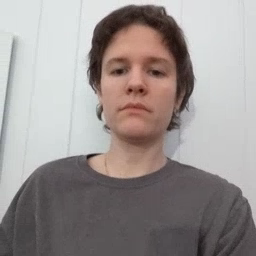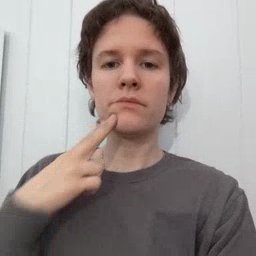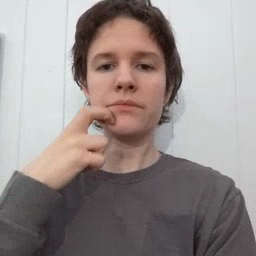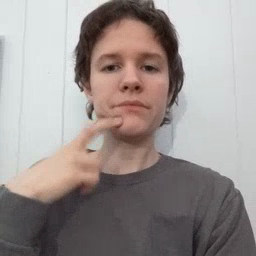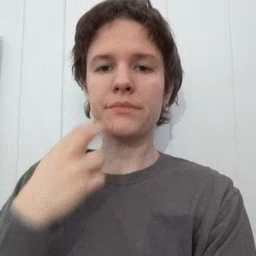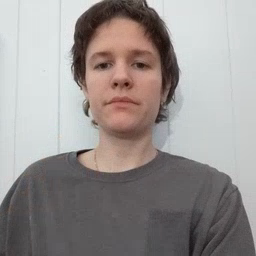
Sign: gum